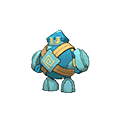
Pok\u00e9mon: golett